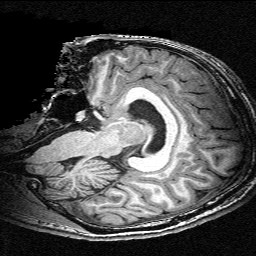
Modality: T1w
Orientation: sagittal
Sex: male
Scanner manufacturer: siemens
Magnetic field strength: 3 T
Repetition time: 2.3 s
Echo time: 0.00336 s